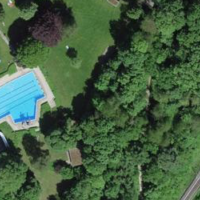
EUNIS habitat code: 53
Species observed at this site:
Passer domesticus